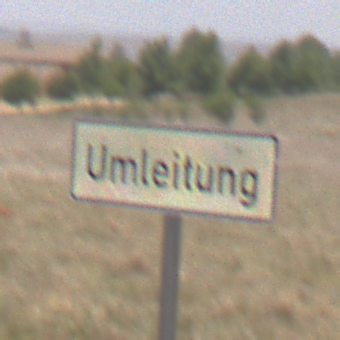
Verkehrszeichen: Umleitungsankuendigung
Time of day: Midday
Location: Outdoor (Nature)
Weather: PartlyCloudy
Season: NotSpecified
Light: Natural